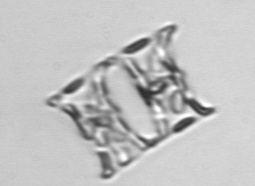
Label: Eucampia